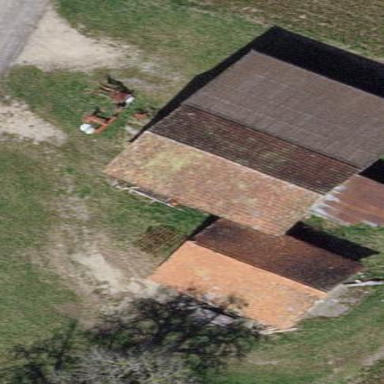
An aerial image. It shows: Farm auxiliary building.